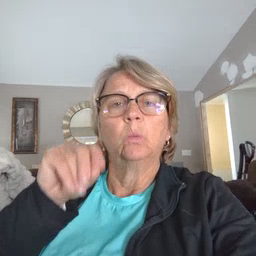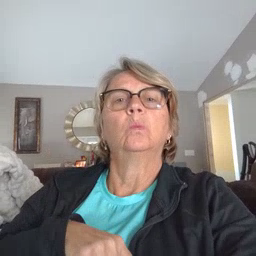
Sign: into